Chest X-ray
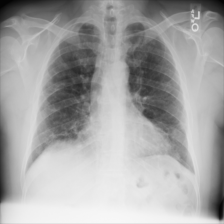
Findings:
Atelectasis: negative
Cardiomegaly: negative
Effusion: negative
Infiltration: negative
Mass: negative
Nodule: negative
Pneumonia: negative
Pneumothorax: negative
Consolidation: negative
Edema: negative
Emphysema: negative
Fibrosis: negative
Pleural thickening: negative
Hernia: negative